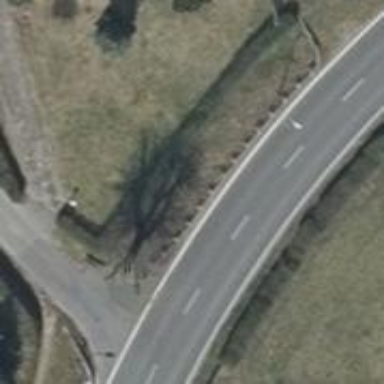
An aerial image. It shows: Deciduous broadleaved tree.